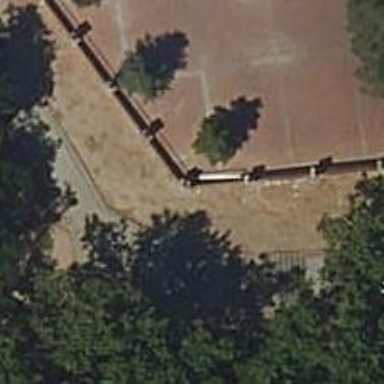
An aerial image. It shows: Fence is in the image.